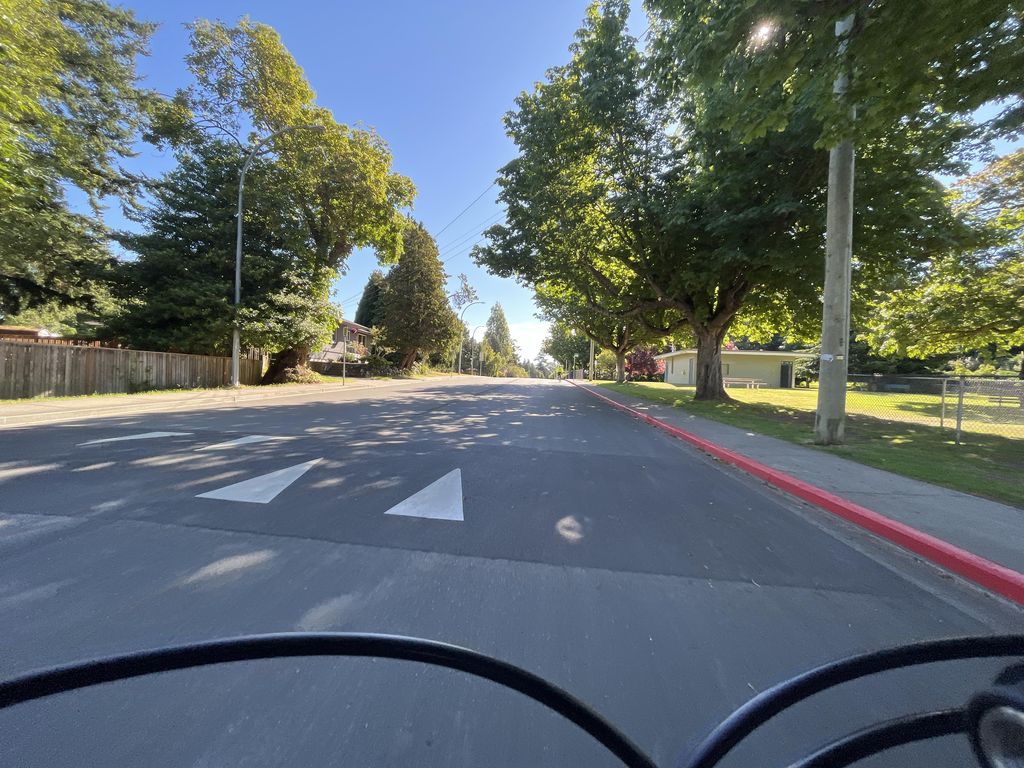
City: victoria